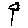
Label: flower